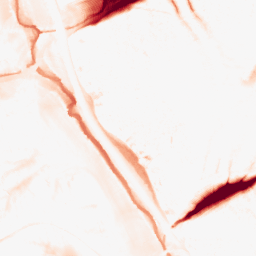
Category: morphological
Decomposition family: tophat
Decomposition parameters: size: 20
mode: black
Upsampling method: quartic
Upsampling parameters: scale: 4
Upsampling scale: 4